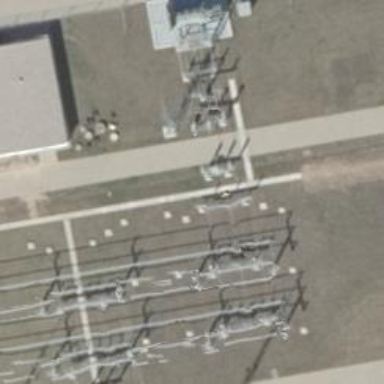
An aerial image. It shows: Outdoor switch with three cables connected.